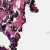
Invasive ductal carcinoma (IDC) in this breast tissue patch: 0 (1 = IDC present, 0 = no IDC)